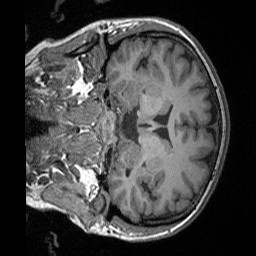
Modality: T1w
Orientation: coronal
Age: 34
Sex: male
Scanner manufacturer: siemens
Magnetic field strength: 3 T
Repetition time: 1.9 s
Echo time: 0.00252 s